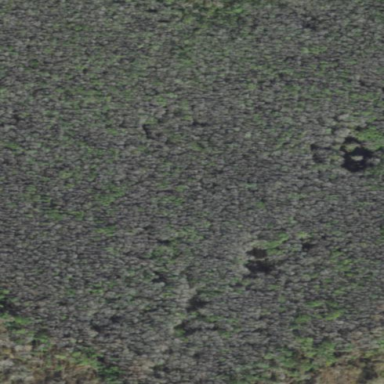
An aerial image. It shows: Swampy wetland with needle-leaved vegetation.